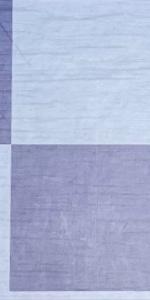
Label: Empty